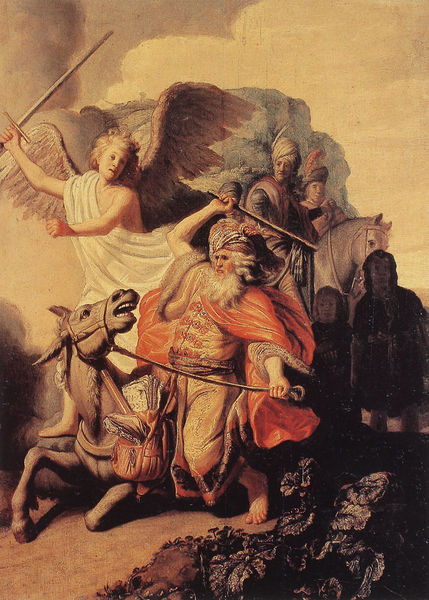
Titel: Der Prophet Bileam und die Eselin
Künstler: Harmensz van Rijn Rembrandt
Institution: Paris, Musée Cognacq-Jay
Schlagwörter: dunkel, himmel, wolken, menschen, hell, weg, wolke, bart, esel, pferd, engel, zügel, last, barfuß, schwert, tasche, turban, sultan